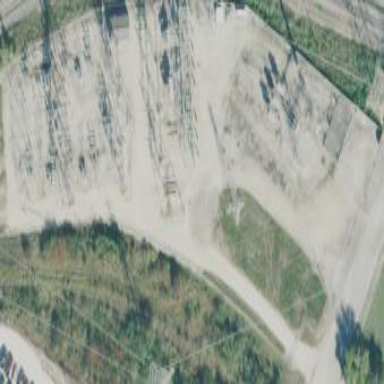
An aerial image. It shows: Outdoor distribution level power substation.